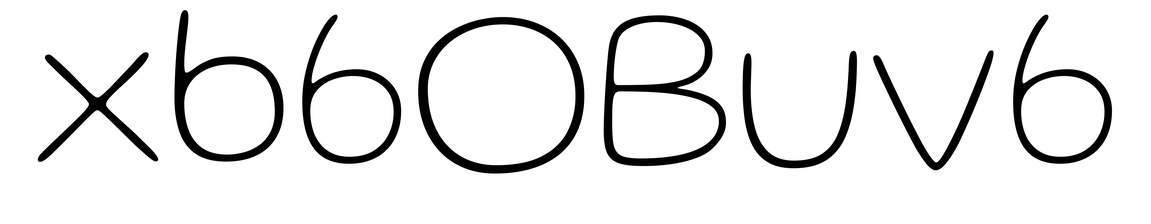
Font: Gluten_Thin